Question: I have a nested element possibly within '<svg>' that I can't seems to access
I tried using
'''
driver.find_element(By.CSS_SELECTOR, 'button.login-fake-btn')
'''
and
'''
driver.find_element(By.CSS_SELECTOR, 'login-fake-btn')
'''
and a few others.
HTML structure of nested svg:
'''
<svg class="1">
<div id="2">
<div>
<div class="3">
<div class="4">
<li>
<button class="5" type="button" id="login-fake-btn">
...closing tags
'''
Snapshot of HTML:

I have no success with xpath either.
Error:
'''
selenium.common.exceptions.NoSuchElementException: Message: no such element: Unable to locate element: {"method":"css selector","selector":"button.login-fake-btn"}
'''
How do I get to a nested svg using a css selector (or xpath, but I understand css to be better)?
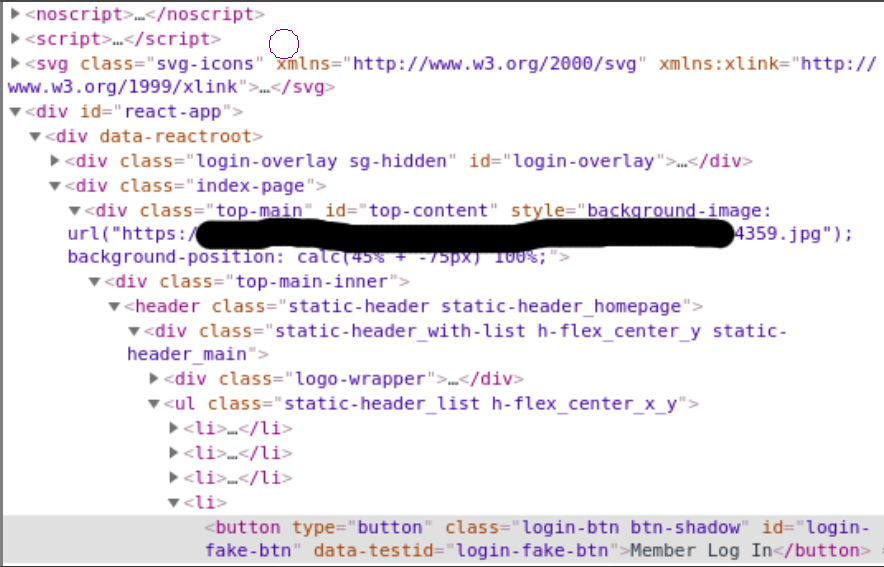
Answer: It's a '<button>' element and it's out of the '<svg>' tag and possibly moving forward you'd invoke 'click()' on it. Hence to locate the element you have to induce <URL>:
- Using 'CSS_SELECTOR':'''
element = WebDriverWait(driver, 20).until(EC.element_to_be_clickable((By.CSS_SELECTOR, "button.login-btn.btn-shadow#login-fake-btn[data-testid='login-fake-btn']")))
'''
- Using 'XPATH':'''
element = WebDriverWait(driver, 20).until(EC.element_to_be_clickable((By.XPATH, "//button[@class='login-btn btn-shadow' and @id='login-fake-btn'][@data-testid='login-fake-btn']")))
'''
- : You have to add the following imports:'''
from selenium.webdriver.support.ui import WebDriverWait
from selenium.webdriver.common.by import By
from selenium.webdriver.support import expected_conditions as EC
'''
---
## References
You can find a couple of relevant discussions on <URL> in:
- <URL>